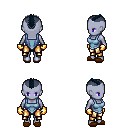
a pixel art fantasy rpg character, female body template, dark elf, purple skin, blue vest, gold greaves, raven short mohawk hairstyle, gold gloves, brown slippers, four views (front, back, left, right), 2x2 character sprite sheet, small pixel art, hard edges, no anti-aliasing